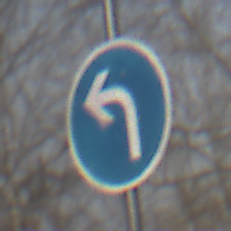
Verkehrszeichen: VorgeschriebeneFahrtrichtungLinks
Umgebung: Outdoor, Nature
Tageszeit: MorningAfternoon
Wetter: Clear
Licht: Natural
Jahreszeit: Winter
Kontrast: HighContrast